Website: bh-photo
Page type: stored-credit-cards
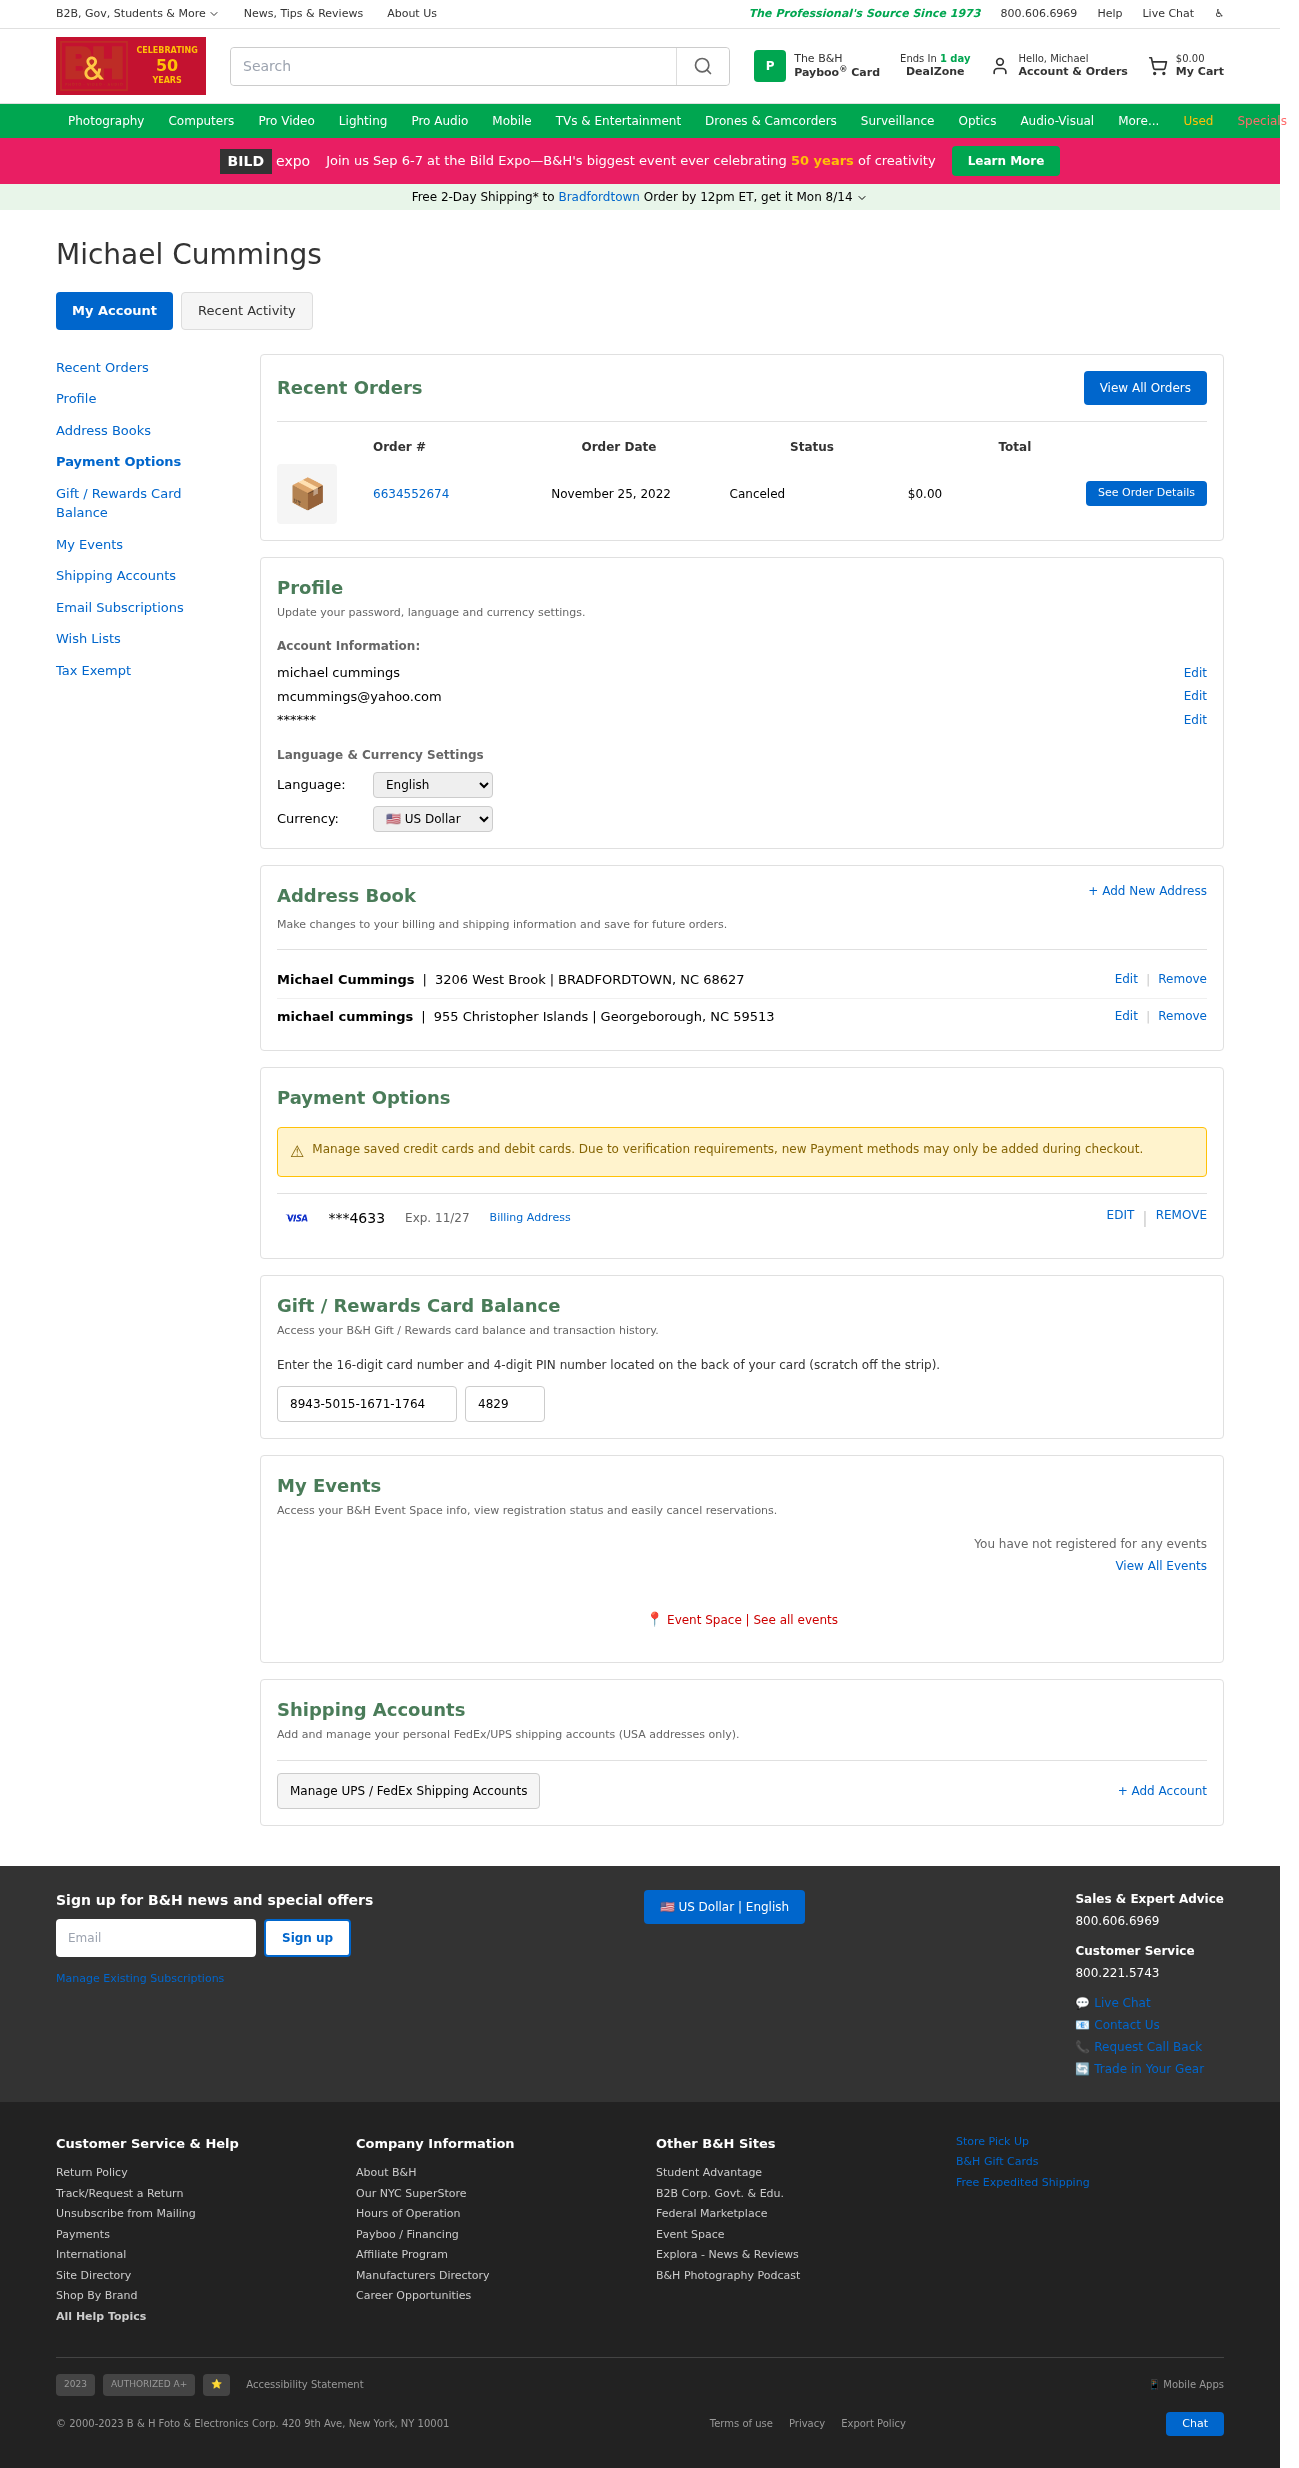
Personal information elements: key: PII_CARD_EXPIRY
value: Exp. 11/27
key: PII_CARD_LAST4
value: ***4633
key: PII_CITY
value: Bradfordtown
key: PII_EMAIL
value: mcummings@yahoo.com
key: PII_FIRSTNAME
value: Michael
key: PII_FULLNAME
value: michael cummings
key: PII_FULLNAME
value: Michael Cummings
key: PII_LOCATION1_CITY_STATE_ZIP
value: Georgeborough, NC 59513
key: PII_LOCATION1_STREET
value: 955 Christopher Islands
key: PII_STREET
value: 3206 West Brook
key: PII_CITY_STATE_ZIP
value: BRADFORDTOWN, NC 68627
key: PII_GIFT_CODE
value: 8943-5015-1671-1764
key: PII_GIFT_PIN
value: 4829
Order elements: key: ORDER_SUBTOTAL
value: $0.00
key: ORDER_ID
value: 6634552674
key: ORDER_DATE
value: November 25, 2022
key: ORDER_TOTAL
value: $0.00
Search elements: key: HEADER_SEARCH
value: Search